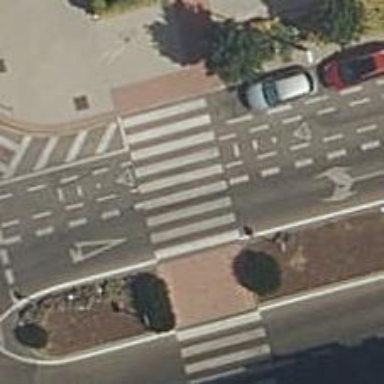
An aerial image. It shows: Footway with zebra crossing.